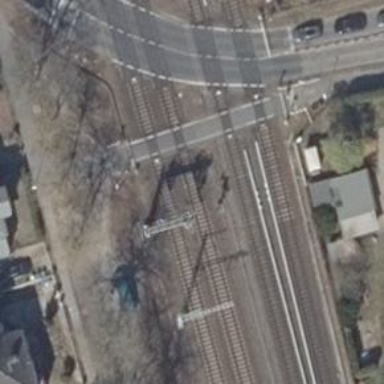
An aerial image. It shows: Railway crossing with lights and saltire markers.